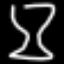
Label: hourglass